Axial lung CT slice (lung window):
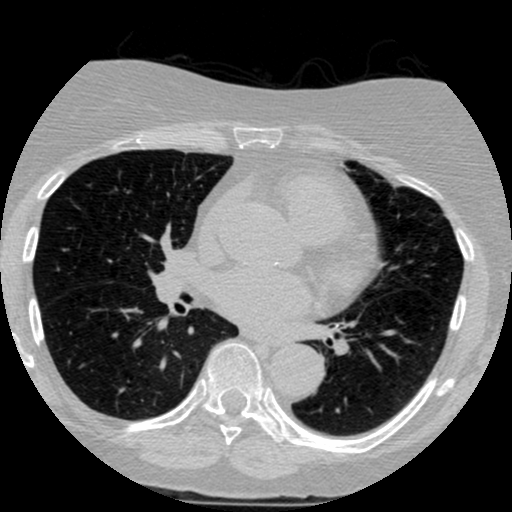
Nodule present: no